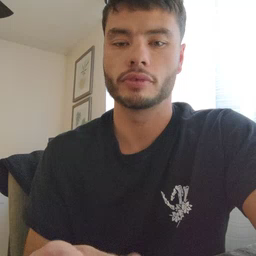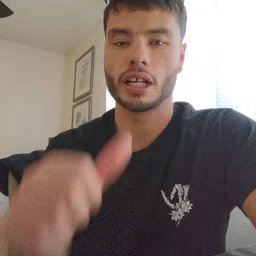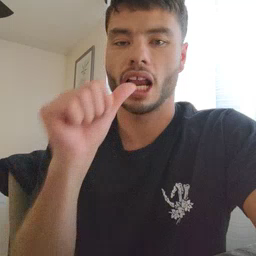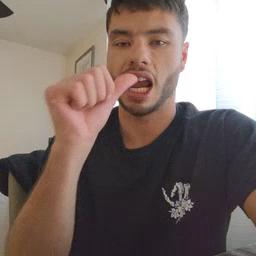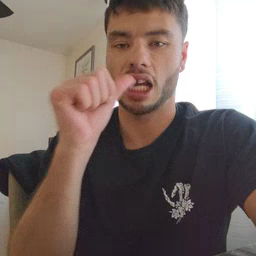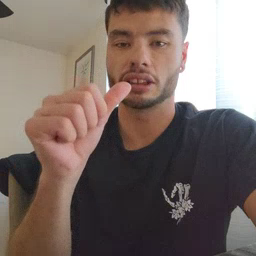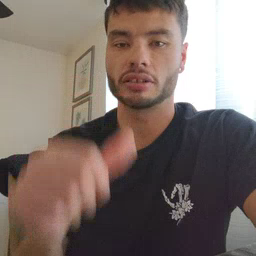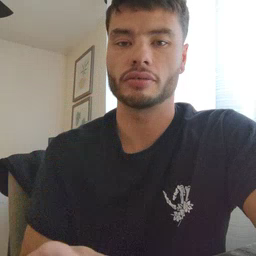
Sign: nuts